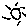
Label: sun